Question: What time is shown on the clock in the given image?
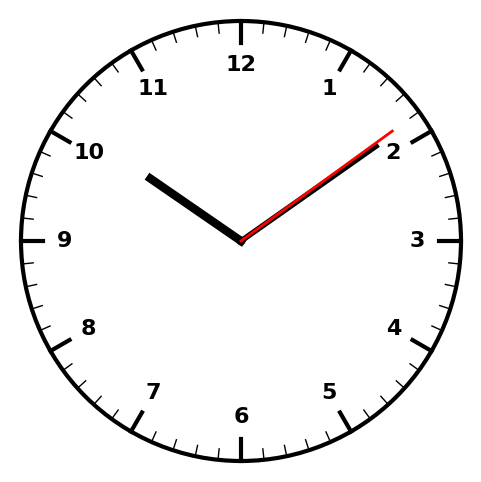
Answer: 10:09:09